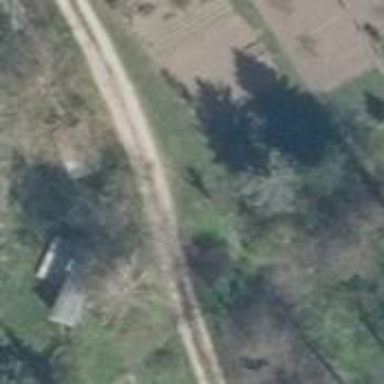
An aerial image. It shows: Driveway.